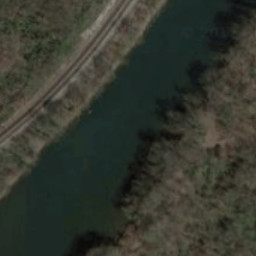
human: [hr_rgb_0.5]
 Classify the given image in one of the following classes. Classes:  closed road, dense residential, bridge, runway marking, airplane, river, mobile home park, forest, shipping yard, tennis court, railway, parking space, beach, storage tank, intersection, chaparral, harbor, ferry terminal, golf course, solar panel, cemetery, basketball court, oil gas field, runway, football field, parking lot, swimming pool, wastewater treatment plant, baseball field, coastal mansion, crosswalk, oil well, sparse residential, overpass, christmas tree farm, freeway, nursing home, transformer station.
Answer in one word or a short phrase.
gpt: river